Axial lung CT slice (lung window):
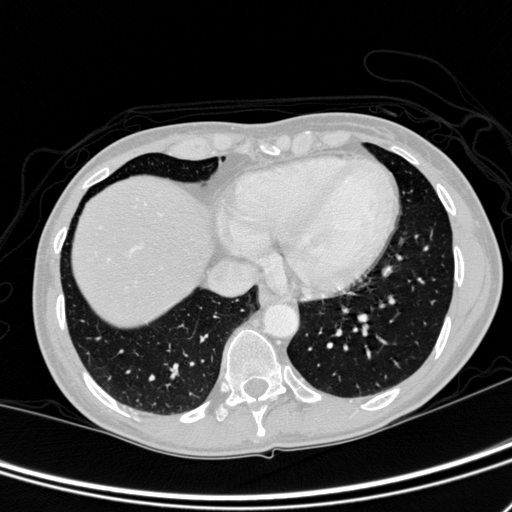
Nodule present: no